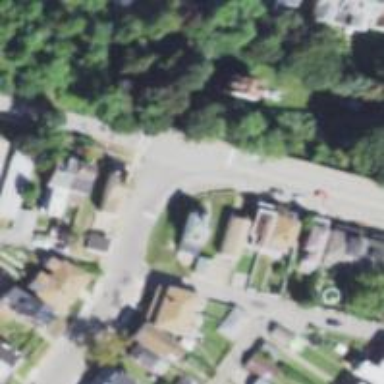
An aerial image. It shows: Residential road with asphalt surface. Sidewalk is present on the left side.